Aerial crown-view tile of a tropical tree (Barro Colorado Island, Panama), acquired 20250915:
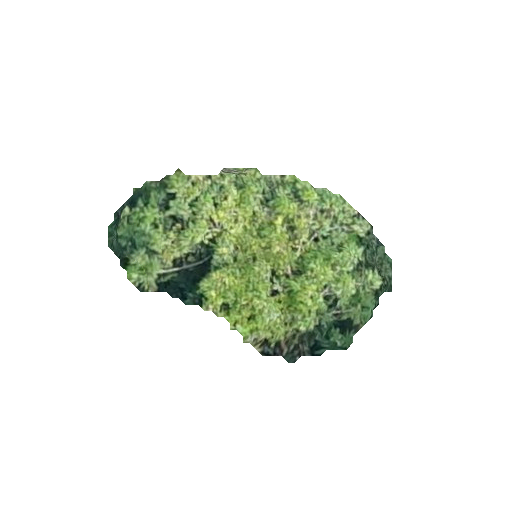
Species: Protium stevensonii
GBIF accepted scientific name: Tetragastris panamensis
Crown area: 53.21 m²